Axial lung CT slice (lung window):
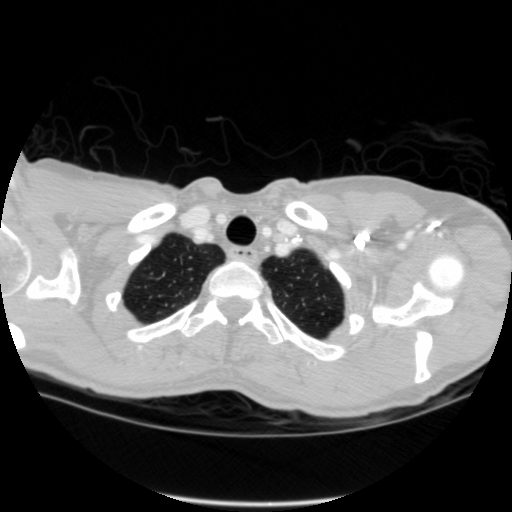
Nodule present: no